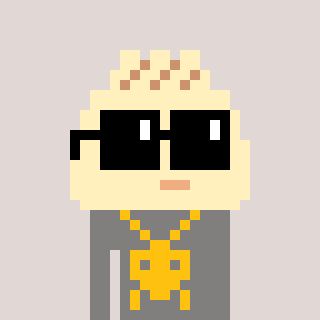
a pixel art character with square black sunglasses, a porkbao-shaped head and a bluegrey-colored body on a warm background